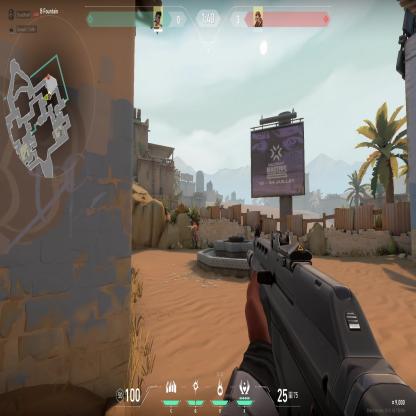
Label: enemy